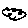
Label: cloud